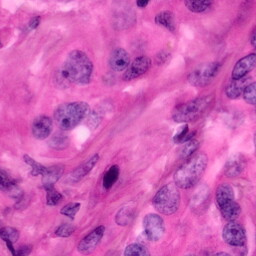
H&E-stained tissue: Pancreatic